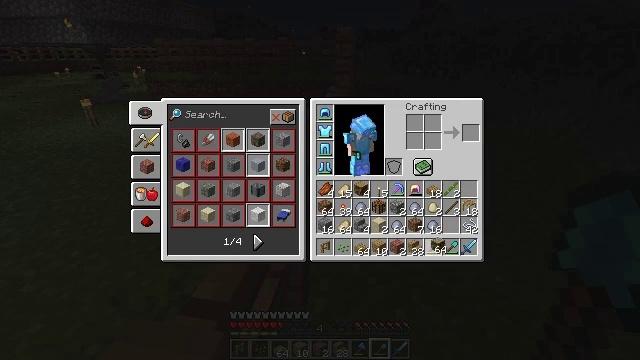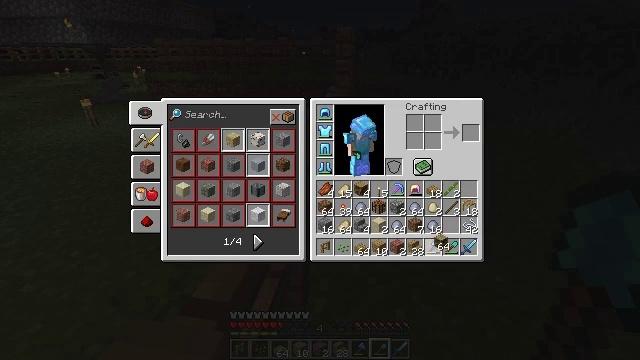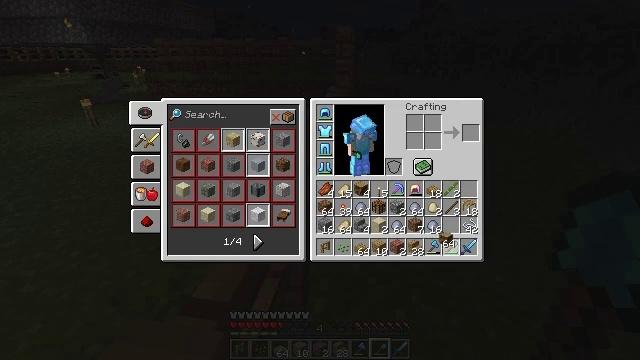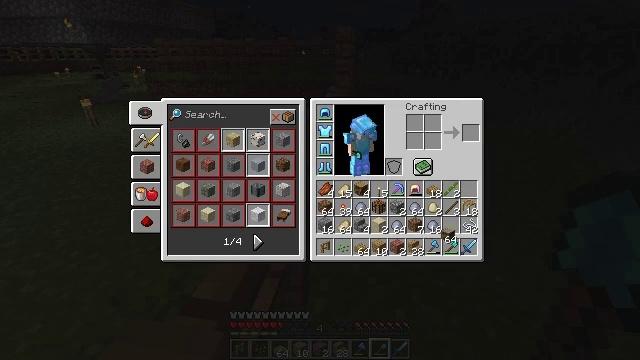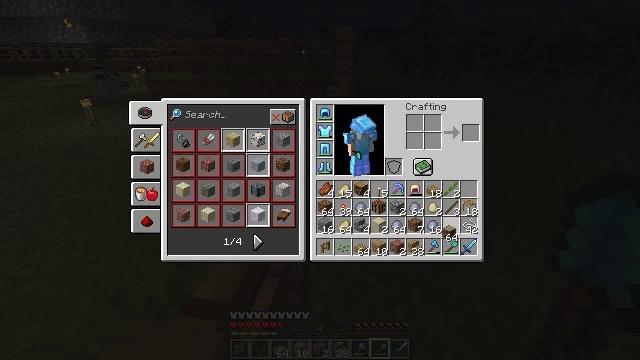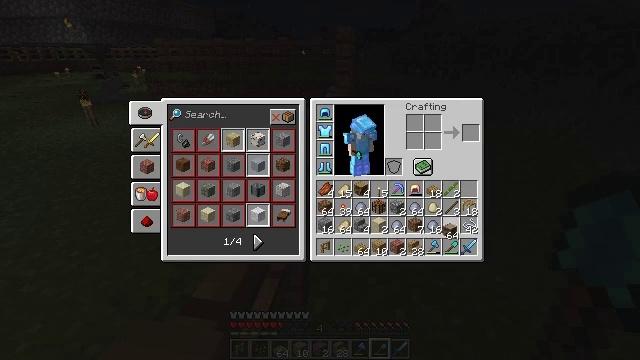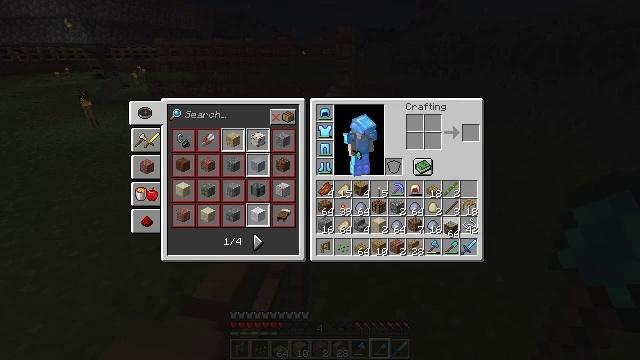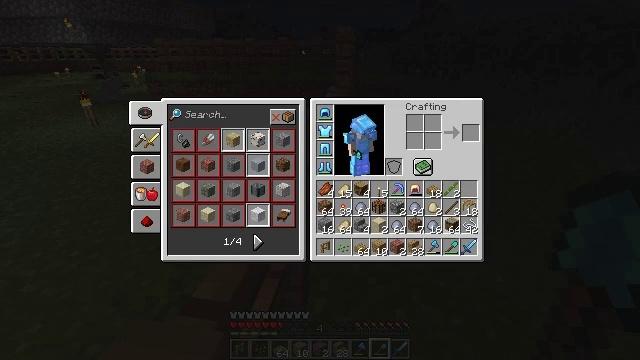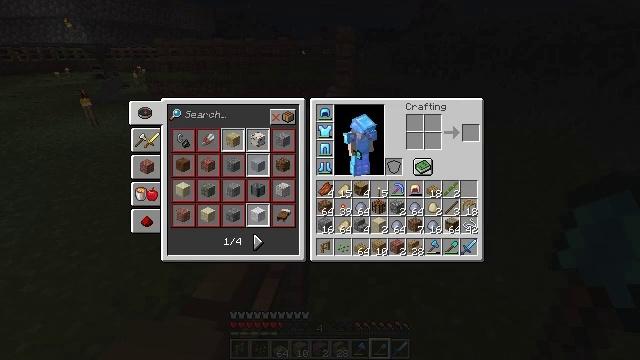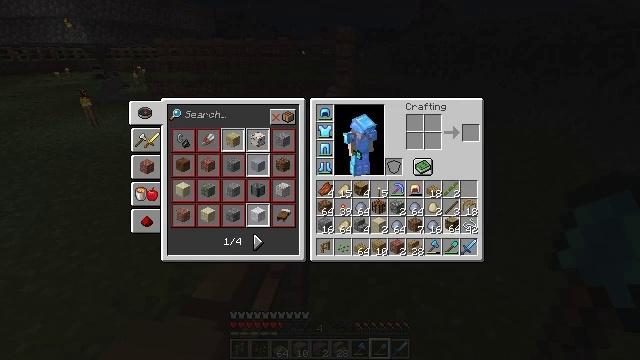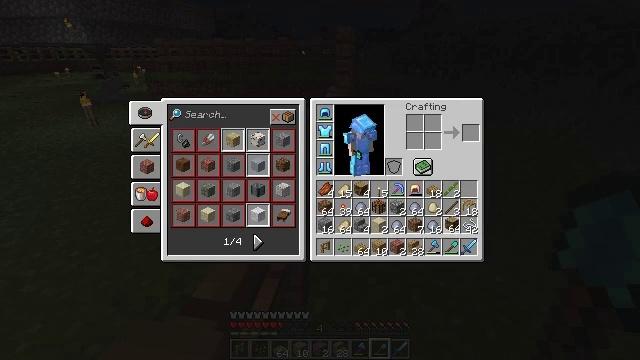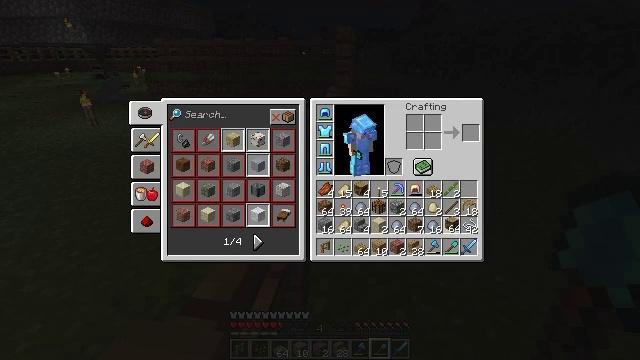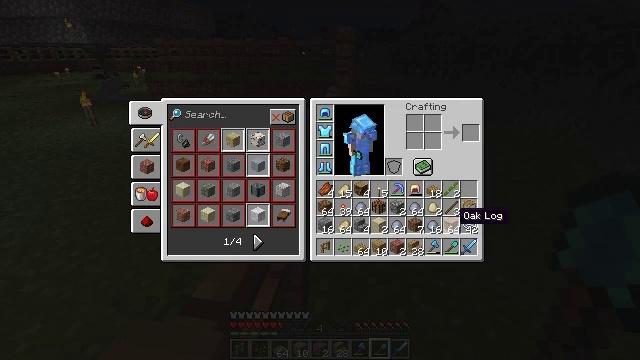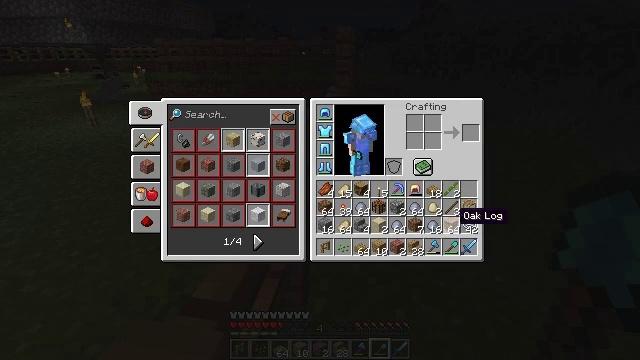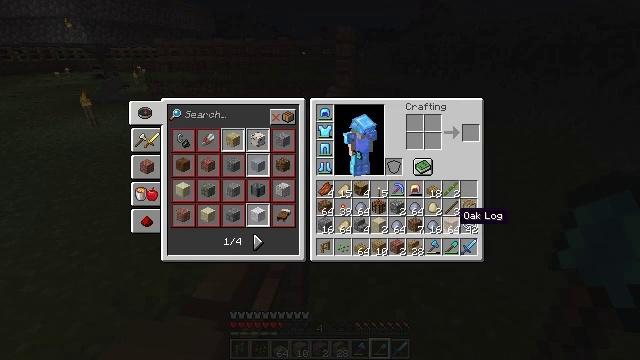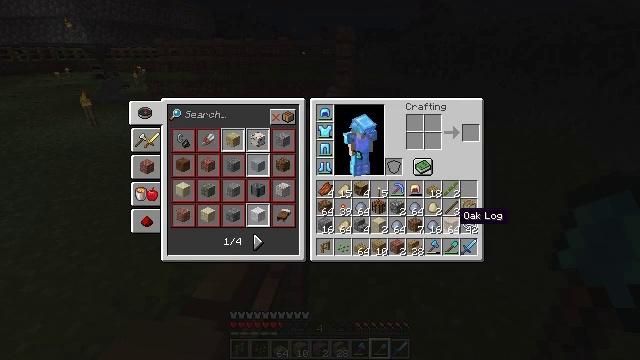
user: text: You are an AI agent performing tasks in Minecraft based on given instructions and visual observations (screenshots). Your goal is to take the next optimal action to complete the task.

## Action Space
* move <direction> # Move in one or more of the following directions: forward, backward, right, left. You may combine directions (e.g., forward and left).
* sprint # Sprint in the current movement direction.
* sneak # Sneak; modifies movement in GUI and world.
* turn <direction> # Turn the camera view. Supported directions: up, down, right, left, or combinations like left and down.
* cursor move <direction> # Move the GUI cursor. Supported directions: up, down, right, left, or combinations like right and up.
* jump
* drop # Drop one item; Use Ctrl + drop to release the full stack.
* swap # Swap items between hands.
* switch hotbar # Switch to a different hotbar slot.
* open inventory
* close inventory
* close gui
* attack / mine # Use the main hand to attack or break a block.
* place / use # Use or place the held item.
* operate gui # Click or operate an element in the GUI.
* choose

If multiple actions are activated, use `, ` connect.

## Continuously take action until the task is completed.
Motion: motion action
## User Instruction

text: Remove the oak fence from its place.
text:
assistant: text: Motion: no_op
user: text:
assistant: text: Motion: no_op
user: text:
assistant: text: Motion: no_op
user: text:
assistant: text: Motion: no_op
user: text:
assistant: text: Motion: no_op
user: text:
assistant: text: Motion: no_op
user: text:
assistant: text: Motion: no_op
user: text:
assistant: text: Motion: no_op
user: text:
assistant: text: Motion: operate gui
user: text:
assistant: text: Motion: operate gui
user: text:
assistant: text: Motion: operate gui
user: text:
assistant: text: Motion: no_op
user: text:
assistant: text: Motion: no_op
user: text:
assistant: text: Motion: no_op
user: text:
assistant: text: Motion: no_op
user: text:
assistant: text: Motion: no_op
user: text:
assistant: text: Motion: no_op
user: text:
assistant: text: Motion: no_op
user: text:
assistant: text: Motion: no_op
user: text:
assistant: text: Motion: no_op
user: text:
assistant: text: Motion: no_op
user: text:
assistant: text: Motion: no_op
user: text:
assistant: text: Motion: no_op
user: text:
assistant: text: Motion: no_op
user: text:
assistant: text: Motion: no_op
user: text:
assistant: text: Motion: no_op
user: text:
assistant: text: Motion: no_op
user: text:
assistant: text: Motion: no_op
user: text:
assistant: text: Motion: no_op
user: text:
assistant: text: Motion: no_op